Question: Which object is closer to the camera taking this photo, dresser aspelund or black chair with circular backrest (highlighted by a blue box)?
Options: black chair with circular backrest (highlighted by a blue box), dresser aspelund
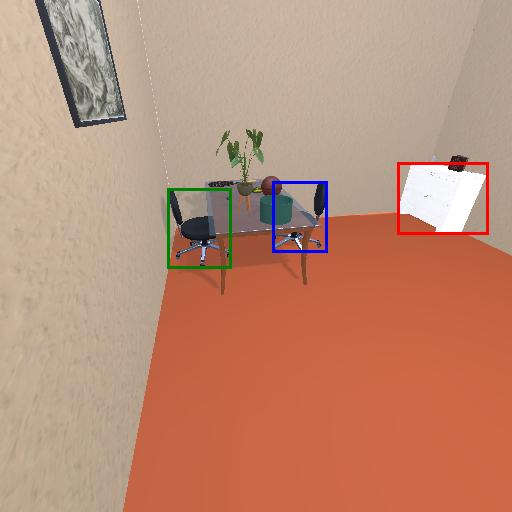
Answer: black chair with circular backrest (highlighted by a blue box)